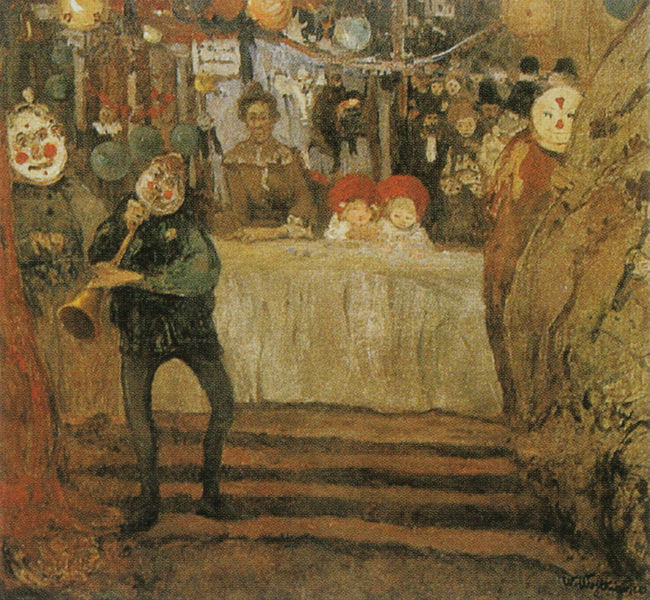
Titel: Der Zirkus
Künstler: Witold Wojtkiewicz
Standort: Warschau
Institution: Muzeum Narodowe
Schlagwörter: blau, dunkel, gemälde, himmel, mann, weiß, gelb, grün, impressionismus, menschen, ocker, bar, braun, bunt, fenster, frankreich, frau, grau, hut, hüte, laternen, paris, schwarz, tisch, rot, tuch, beige, fest, leute, malerei, party, tanz, zylinder, andrang, anzug, feier, feiern, gesichter, mütze, mützen, gesicht, instrument, signatur, tischdecke, tischtuch, vorhang, gold, decke, kind, bühne, girlande, lampions, musik, musiker, rosa, schminke, kinder, deutschland, wangen, genrebild, besucher, figuren, treppe, treppen, essen, tafel, detail, streifen, leuchter, stufen, geschminkt, freude, spiel, eingang, maske, munch, clown, asien, druck, künstler, lithografie, zirkus, puppen, kasse, manege, girlanden, flöte, picasso, kostüme, gaukler, tröte, posaune, karneval, geburtstag, show, artisten, maskenball, trompete, menschne, masken, kirmes, tuba, ballons, luftballons, verkleiden, ballon, musikanten, bude, zwillinge, clowns, darbietung, luftballon, tröten, schalmei, james ensor, pierrots, w.w., wahrsagerin, zirkusgäste, kirchweihe, lampignons, frau kinder, verkaeuferin, tormpete